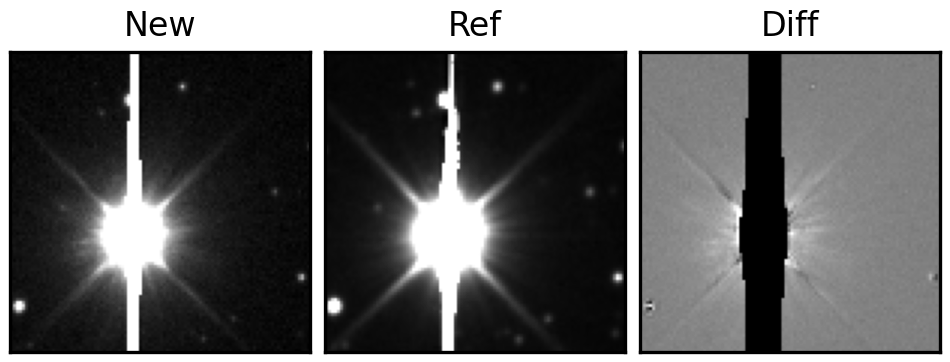
Label: bogus